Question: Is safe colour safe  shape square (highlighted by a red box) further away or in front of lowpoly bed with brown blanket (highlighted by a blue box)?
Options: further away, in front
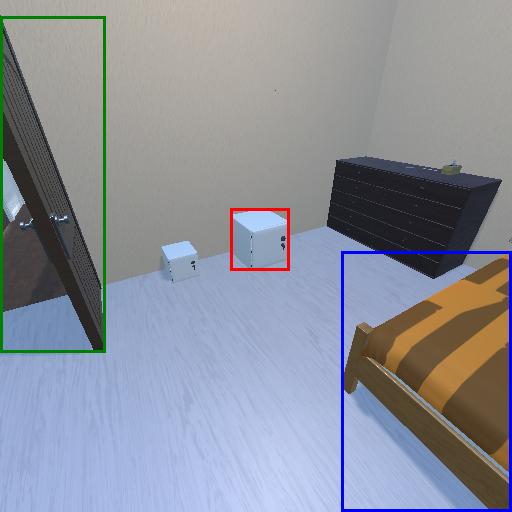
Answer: further away